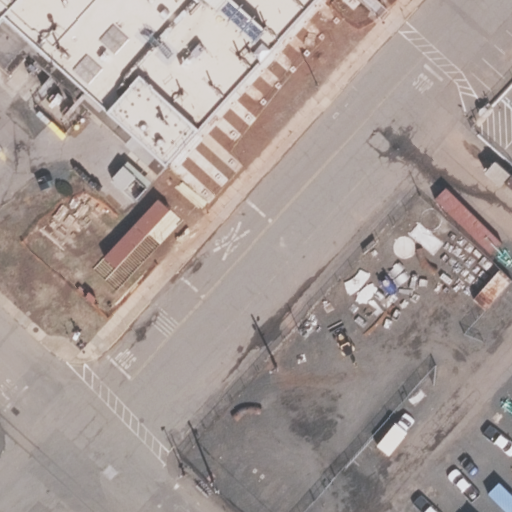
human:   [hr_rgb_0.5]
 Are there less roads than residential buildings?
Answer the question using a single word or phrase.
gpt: no

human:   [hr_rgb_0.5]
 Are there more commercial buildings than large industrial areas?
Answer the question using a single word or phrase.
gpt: no

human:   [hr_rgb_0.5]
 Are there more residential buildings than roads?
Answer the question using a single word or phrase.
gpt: no

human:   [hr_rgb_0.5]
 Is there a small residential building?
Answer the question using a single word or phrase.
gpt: no

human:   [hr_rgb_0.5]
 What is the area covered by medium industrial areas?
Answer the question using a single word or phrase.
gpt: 0m2

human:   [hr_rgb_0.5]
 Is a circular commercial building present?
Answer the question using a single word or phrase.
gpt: no

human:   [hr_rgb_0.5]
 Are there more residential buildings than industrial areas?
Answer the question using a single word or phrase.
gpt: no

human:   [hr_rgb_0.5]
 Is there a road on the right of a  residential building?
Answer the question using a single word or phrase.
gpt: no

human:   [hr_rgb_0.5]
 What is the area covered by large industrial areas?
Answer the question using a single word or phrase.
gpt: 10583m2

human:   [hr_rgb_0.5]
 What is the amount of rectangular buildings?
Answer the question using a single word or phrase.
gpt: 0

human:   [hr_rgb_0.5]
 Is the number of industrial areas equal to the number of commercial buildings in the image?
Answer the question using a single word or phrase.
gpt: no

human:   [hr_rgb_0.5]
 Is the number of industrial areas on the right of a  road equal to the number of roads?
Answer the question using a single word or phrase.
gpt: no

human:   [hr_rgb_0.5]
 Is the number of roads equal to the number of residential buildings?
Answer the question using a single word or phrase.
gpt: no

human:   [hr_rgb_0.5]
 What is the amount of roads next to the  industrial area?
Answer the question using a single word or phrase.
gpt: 2

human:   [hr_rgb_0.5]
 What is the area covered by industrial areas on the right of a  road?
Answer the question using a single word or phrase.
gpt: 10583m2

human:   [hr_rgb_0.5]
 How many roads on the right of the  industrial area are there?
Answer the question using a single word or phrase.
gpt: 0

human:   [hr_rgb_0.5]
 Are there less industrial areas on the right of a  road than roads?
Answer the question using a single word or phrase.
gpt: yes

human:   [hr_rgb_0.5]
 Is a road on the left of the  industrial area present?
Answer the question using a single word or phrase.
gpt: yes

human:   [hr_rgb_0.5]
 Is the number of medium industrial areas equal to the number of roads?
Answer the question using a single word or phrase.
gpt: no

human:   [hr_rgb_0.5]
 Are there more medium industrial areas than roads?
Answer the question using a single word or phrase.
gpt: no

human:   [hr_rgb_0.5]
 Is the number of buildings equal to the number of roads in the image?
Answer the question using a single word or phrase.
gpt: no

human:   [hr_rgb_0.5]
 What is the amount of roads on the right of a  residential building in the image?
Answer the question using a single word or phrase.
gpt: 0

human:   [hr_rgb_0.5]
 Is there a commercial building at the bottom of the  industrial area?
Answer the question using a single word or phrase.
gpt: no

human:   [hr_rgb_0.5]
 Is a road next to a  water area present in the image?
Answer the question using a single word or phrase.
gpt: no

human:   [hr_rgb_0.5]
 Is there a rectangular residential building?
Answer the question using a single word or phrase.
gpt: no

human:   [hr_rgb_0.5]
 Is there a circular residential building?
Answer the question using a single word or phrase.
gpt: no

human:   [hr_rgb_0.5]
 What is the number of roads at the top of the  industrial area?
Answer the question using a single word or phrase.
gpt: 2

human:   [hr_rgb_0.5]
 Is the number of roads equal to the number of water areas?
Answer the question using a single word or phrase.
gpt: no

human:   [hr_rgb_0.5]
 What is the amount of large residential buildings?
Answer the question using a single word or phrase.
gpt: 0

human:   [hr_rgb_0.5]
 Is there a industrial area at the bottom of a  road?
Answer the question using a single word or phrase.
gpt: yes

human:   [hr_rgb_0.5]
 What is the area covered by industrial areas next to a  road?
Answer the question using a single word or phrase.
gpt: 10583m2

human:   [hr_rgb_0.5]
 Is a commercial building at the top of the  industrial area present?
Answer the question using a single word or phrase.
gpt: no

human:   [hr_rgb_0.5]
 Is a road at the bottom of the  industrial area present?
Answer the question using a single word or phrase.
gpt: no

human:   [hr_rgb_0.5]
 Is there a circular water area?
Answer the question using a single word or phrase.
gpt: no

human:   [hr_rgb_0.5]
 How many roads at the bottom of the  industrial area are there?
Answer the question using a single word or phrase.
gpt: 0

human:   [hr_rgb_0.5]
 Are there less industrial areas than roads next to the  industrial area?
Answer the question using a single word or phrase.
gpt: yes